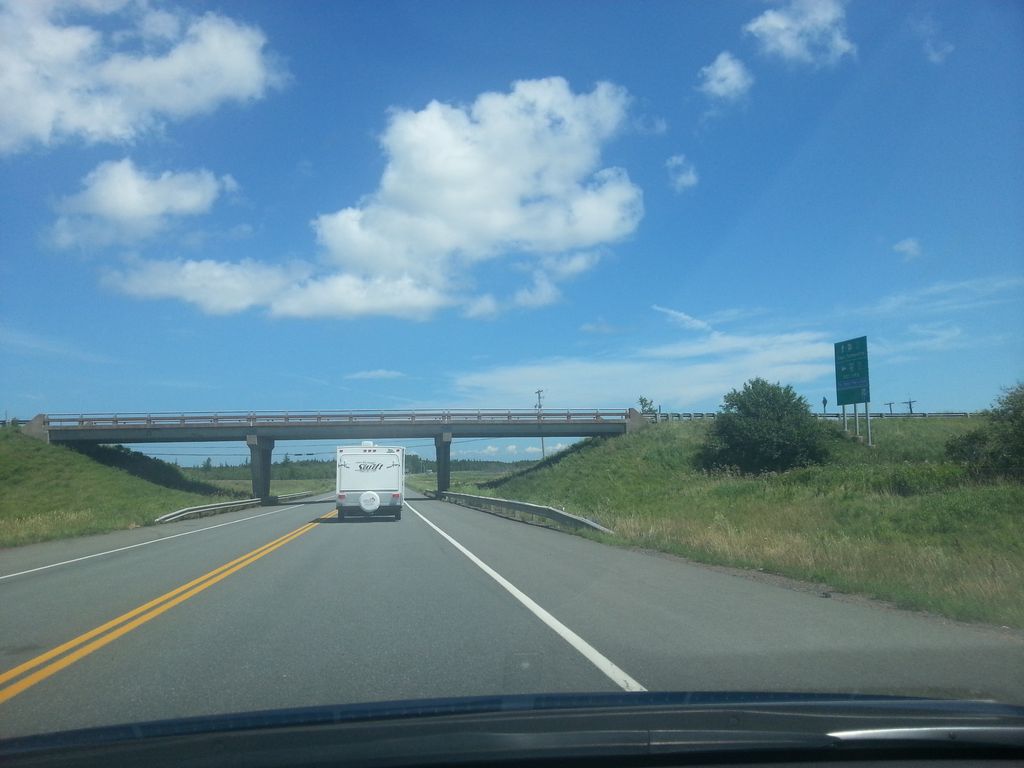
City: charlottetown